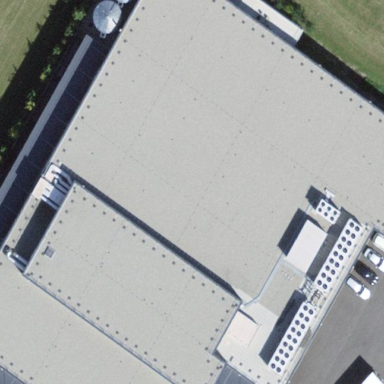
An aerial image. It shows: Industrial building.